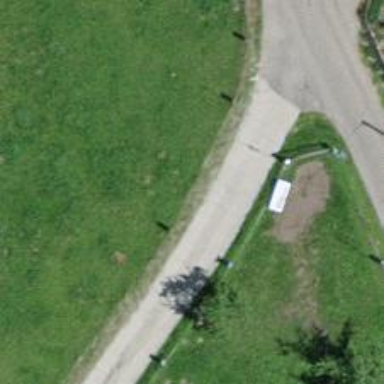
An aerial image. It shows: Well-maintained track road with grade 1 tracktype.